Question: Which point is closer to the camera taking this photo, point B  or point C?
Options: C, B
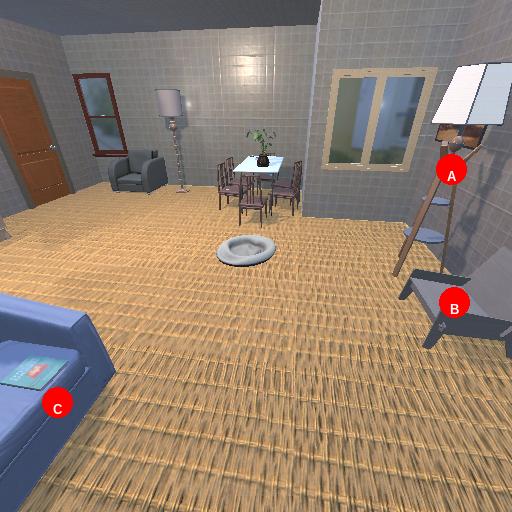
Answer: C